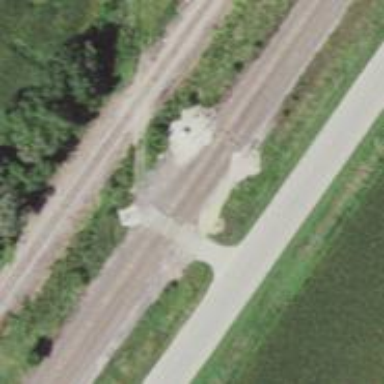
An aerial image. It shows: Railway track.